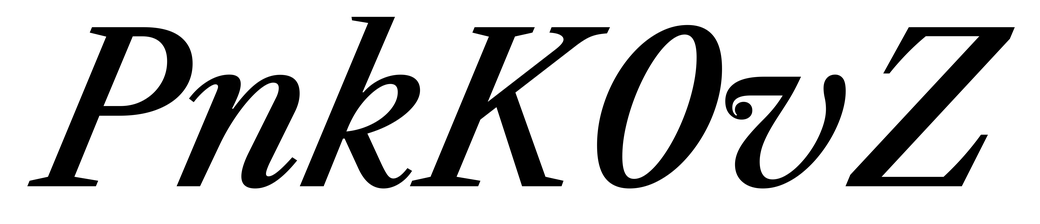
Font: LibreCaslonText-Italic_Medium_Italic